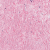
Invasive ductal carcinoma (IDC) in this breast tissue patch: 0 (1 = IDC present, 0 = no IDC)